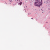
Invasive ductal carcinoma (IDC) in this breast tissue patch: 1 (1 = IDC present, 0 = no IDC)